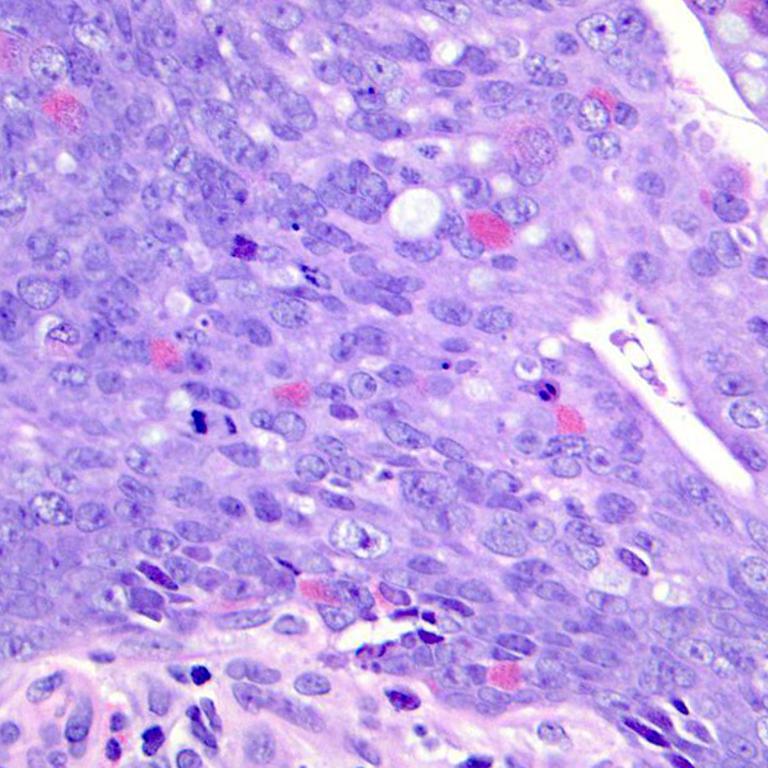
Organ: colon
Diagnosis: adenocarcinomas